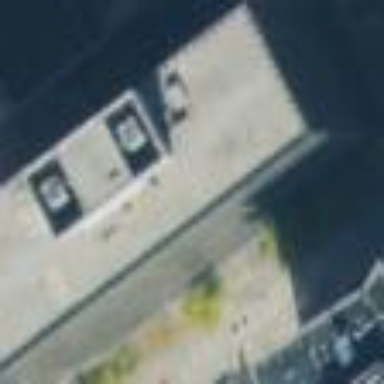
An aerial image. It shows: Commercial building.